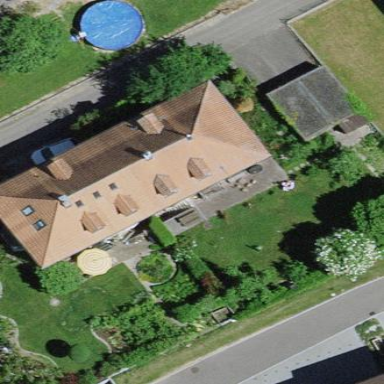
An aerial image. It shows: Residential building.